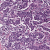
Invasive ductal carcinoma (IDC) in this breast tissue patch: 1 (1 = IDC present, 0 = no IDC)